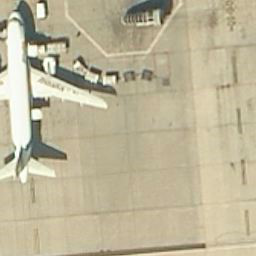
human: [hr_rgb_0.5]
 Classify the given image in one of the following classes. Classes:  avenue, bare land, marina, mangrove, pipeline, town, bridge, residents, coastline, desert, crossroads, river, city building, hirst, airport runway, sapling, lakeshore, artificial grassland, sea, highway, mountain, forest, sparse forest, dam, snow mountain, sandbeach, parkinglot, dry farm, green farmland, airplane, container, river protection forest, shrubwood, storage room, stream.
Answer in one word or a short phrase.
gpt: airplane